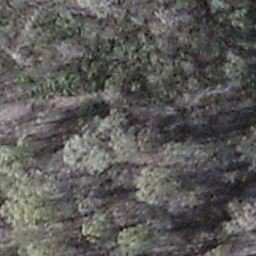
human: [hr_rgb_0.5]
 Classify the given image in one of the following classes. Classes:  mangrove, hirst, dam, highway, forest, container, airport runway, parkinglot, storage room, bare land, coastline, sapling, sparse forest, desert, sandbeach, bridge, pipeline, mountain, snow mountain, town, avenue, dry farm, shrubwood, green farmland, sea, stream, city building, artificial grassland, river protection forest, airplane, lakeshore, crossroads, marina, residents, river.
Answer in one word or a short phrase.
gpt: shrubwood